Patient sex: M
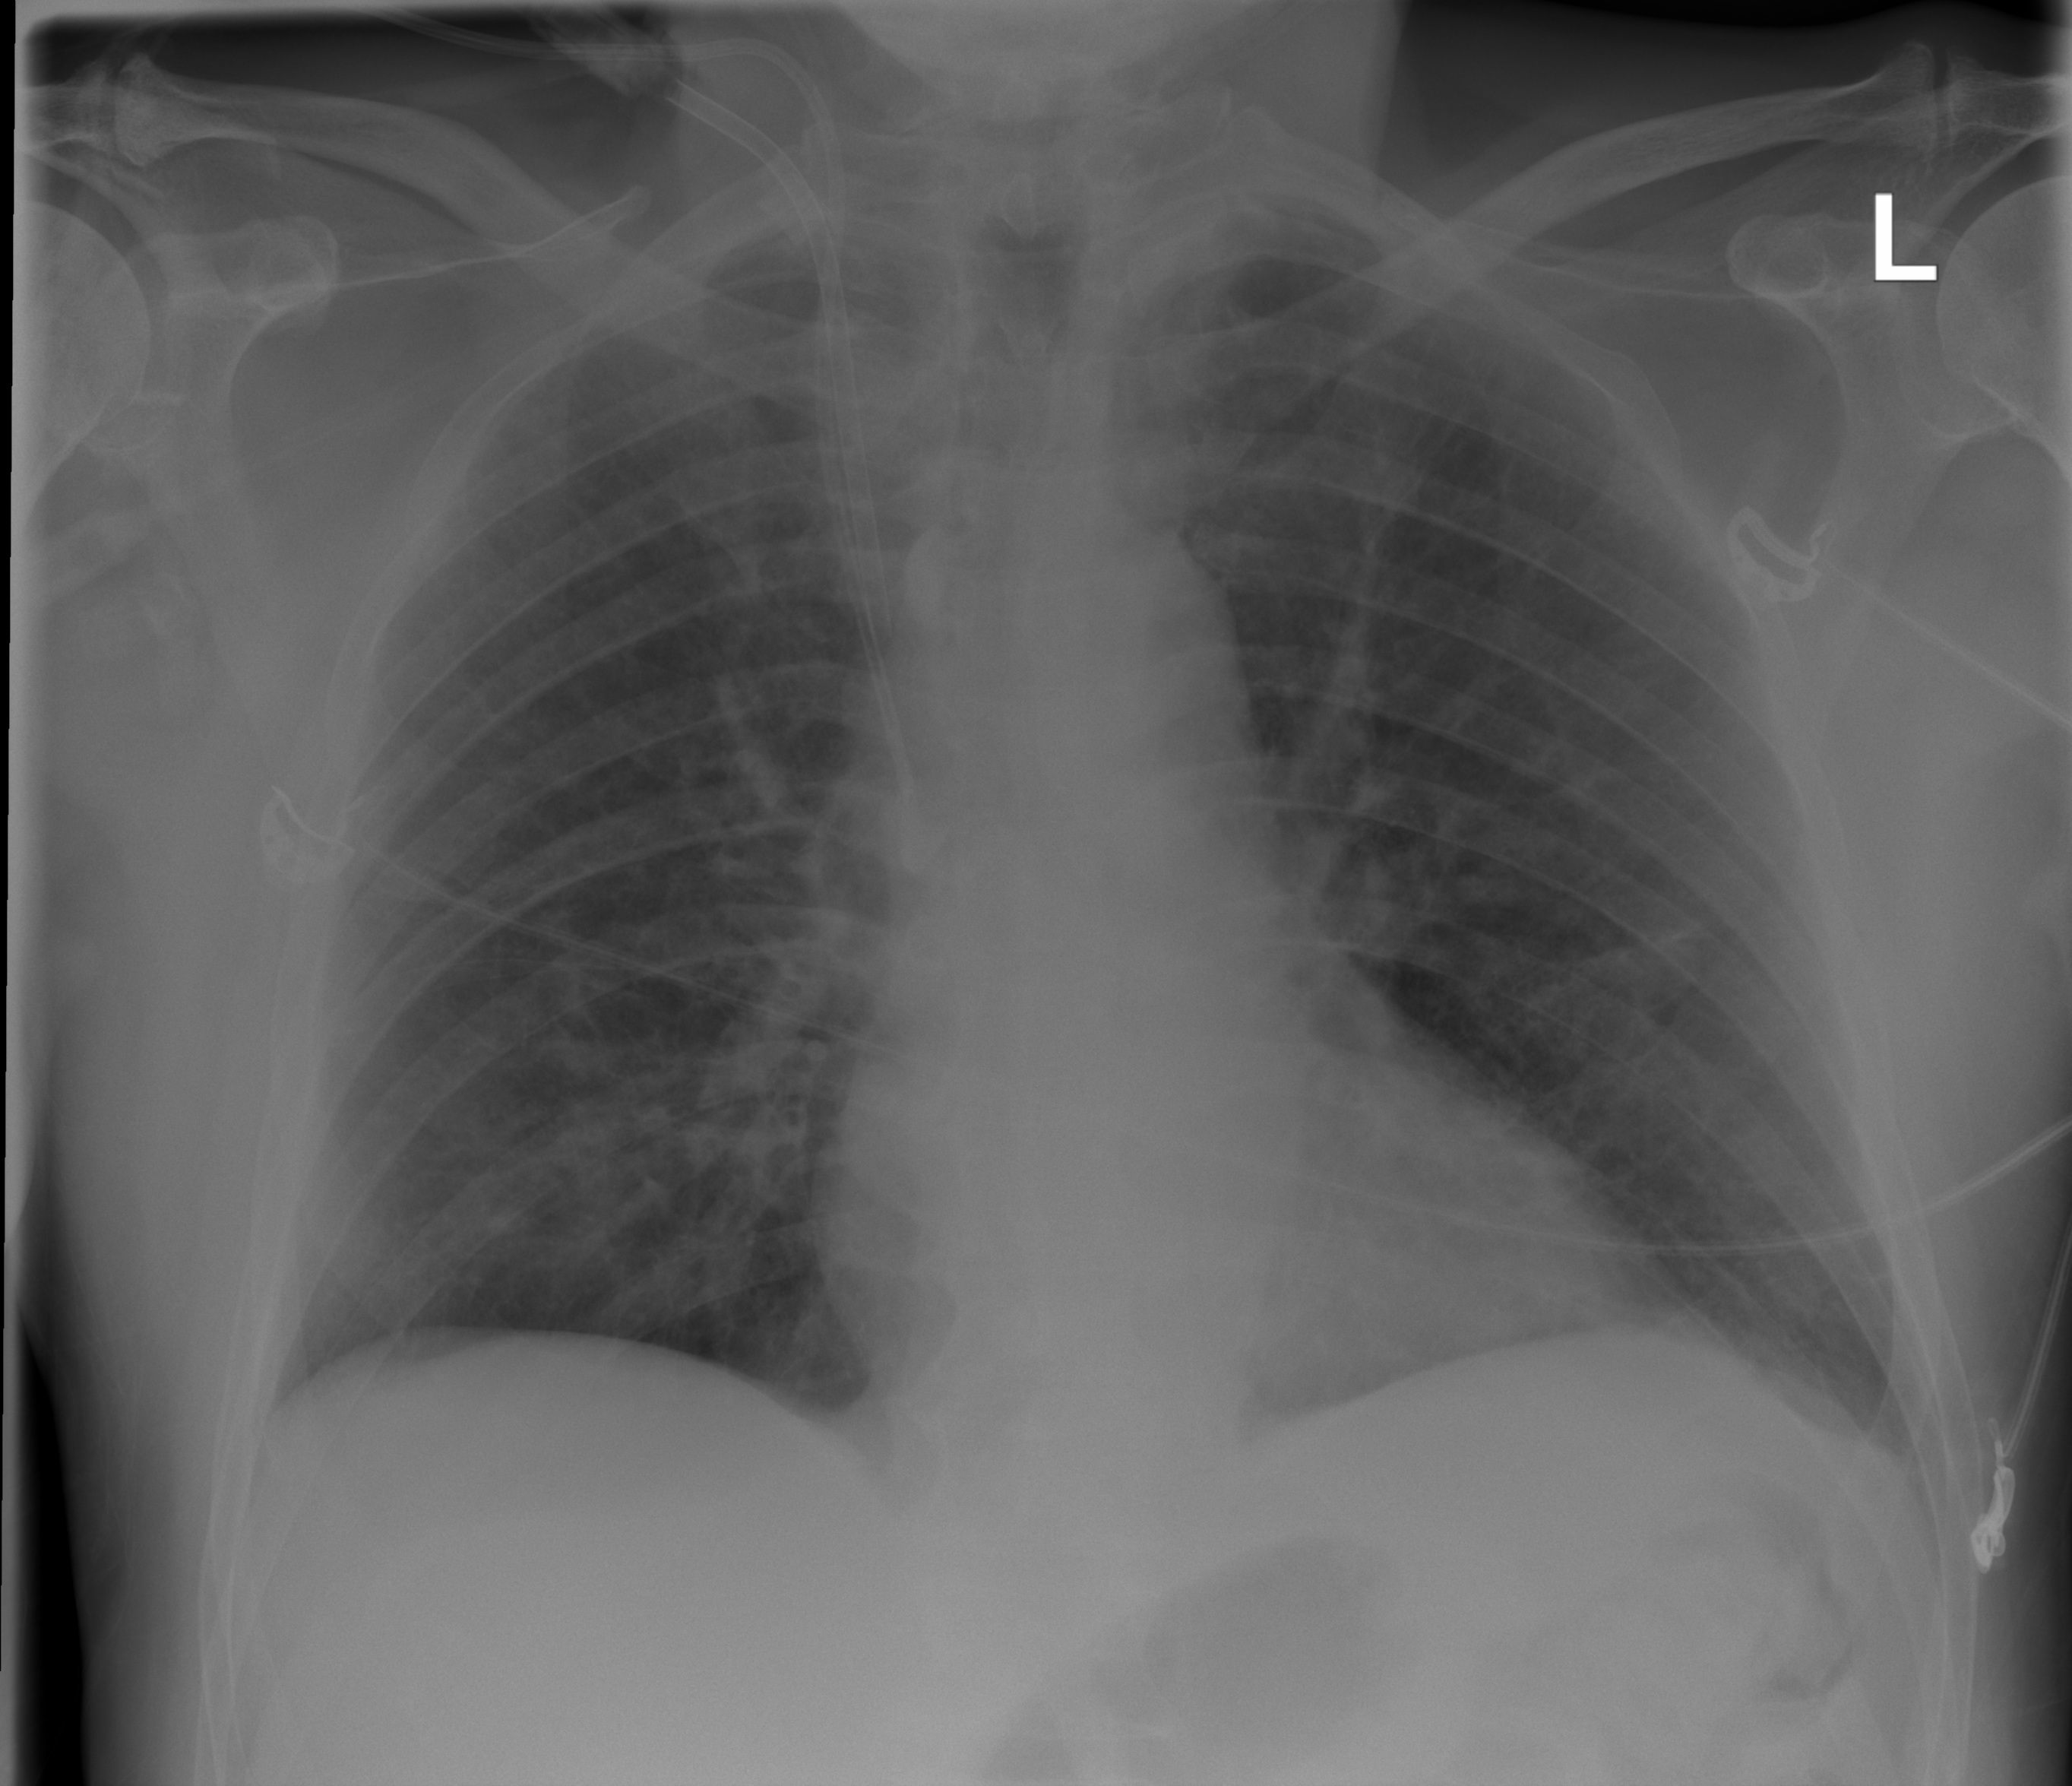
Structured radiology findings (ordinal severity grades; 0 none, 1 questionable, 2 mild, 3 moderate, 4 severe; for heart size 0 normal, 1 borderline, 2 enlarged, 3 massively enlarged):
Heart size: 0
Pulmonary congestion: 0
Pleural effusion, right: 0
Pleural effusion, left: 2
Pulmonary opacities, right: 0
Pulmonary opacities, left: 0
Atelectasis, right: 2
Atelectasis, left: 0